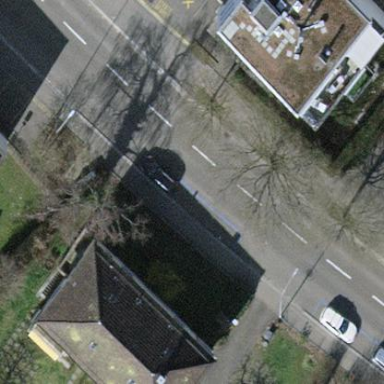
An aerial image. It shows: Parking lane.